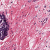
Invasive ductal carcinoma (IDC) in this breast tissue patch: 0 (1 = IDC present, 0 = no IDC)